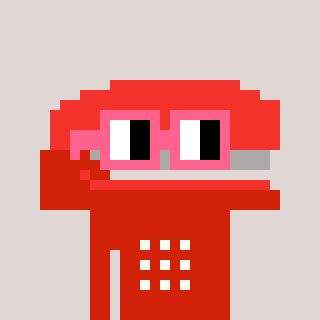
a pixel art character with square pink glasses, a stapler-shaped head and a red-colored body on a warm background